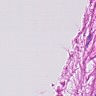
Metastatic tissue present: no